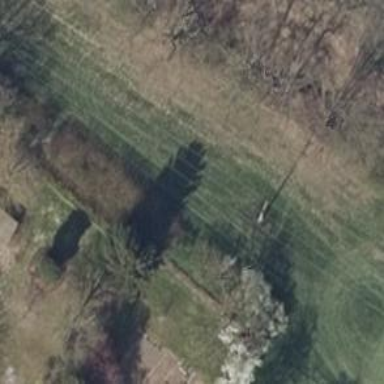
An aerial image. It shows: Minor power line with 3 cables.